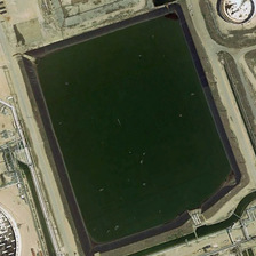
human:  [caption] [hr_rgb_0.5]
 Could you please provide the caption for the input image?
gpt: There is a gas station in the factory.

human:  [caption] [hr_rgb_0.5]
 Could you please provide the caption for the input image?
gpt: Rectangular ponds are located in factories with several storage tanks.

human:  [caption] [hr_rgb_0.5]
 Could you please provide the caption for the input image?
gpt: There is a rectangular pond in the factory. There are several oil tanks in it.

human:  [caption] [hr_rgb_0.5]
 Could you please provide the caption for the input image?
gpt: a rectangular pond is in a factory with different storage tanks.

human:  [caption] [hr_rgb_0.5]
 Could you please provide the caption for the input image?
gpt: A rectangular lake is in a factory with several storage tanks.